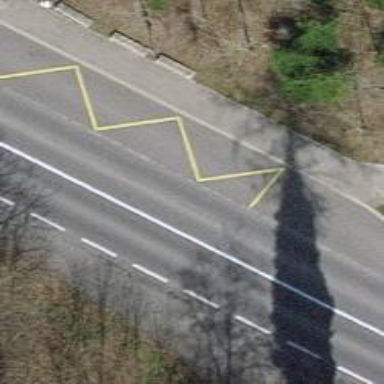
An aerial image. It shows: Tertiary road with asphalt surface.